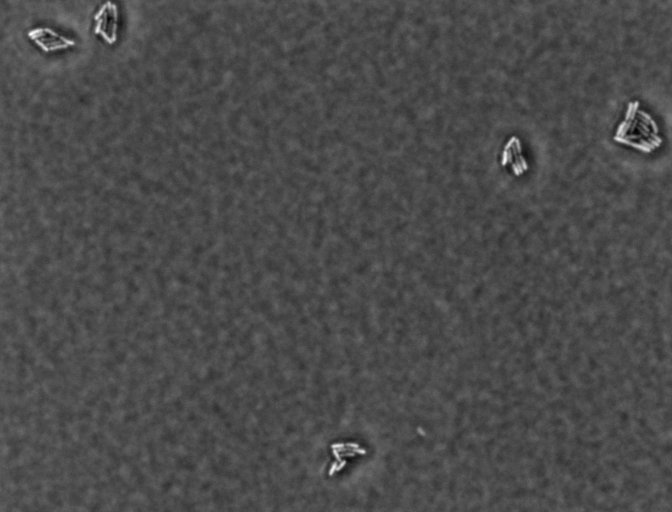
Salmonella enterica Enteritidis